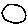
Label: circle